Field crop: tomato
Growth stage: 1
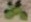
Species: solanum